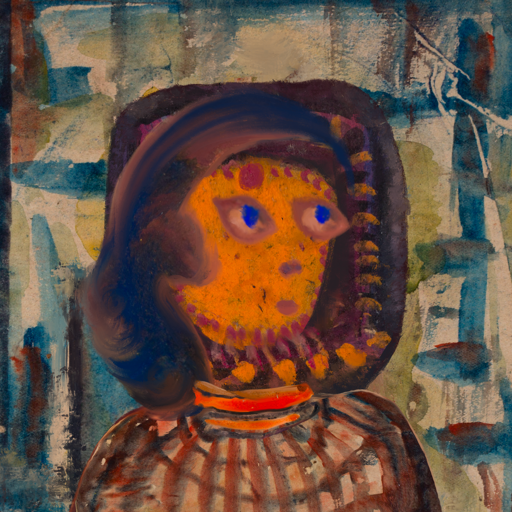
Background: Orphan, Head And Neck Side: Doll_w_Hair, Face Side: Mother_And_Son_Mother, Bust: Orphan, Hair Side: Mother_And_Son_Son, Head Accessory: Blank, Second Necklace: Blank, Necklace: Experience, Baby: Blank